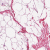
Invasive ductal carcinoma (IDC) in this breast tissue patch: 0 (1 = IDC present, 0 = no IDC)